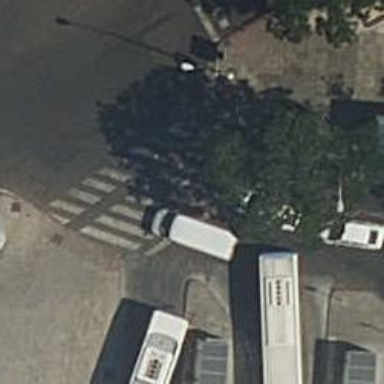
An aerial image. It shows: Bus station serving as public transport station.